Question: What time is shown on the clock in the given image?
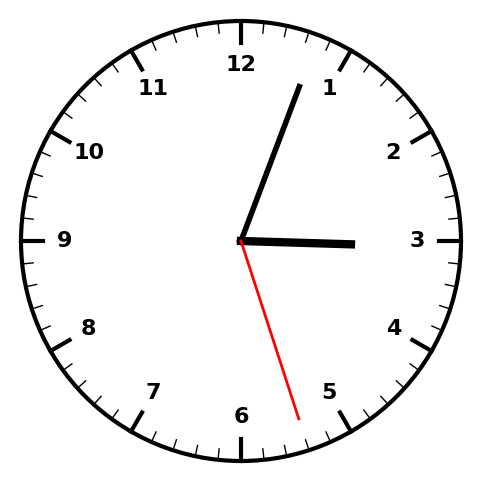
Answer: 03:03:27